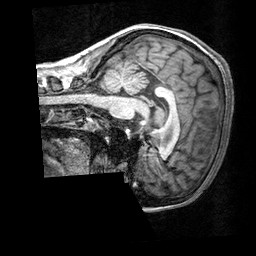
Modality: T1w
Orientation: sagittal
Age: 21
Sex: female
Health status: healthy
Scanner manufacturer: siemens
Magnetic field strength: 3 T
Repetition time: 2.3 s
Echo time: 0.00303 s